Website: apple
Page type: payment
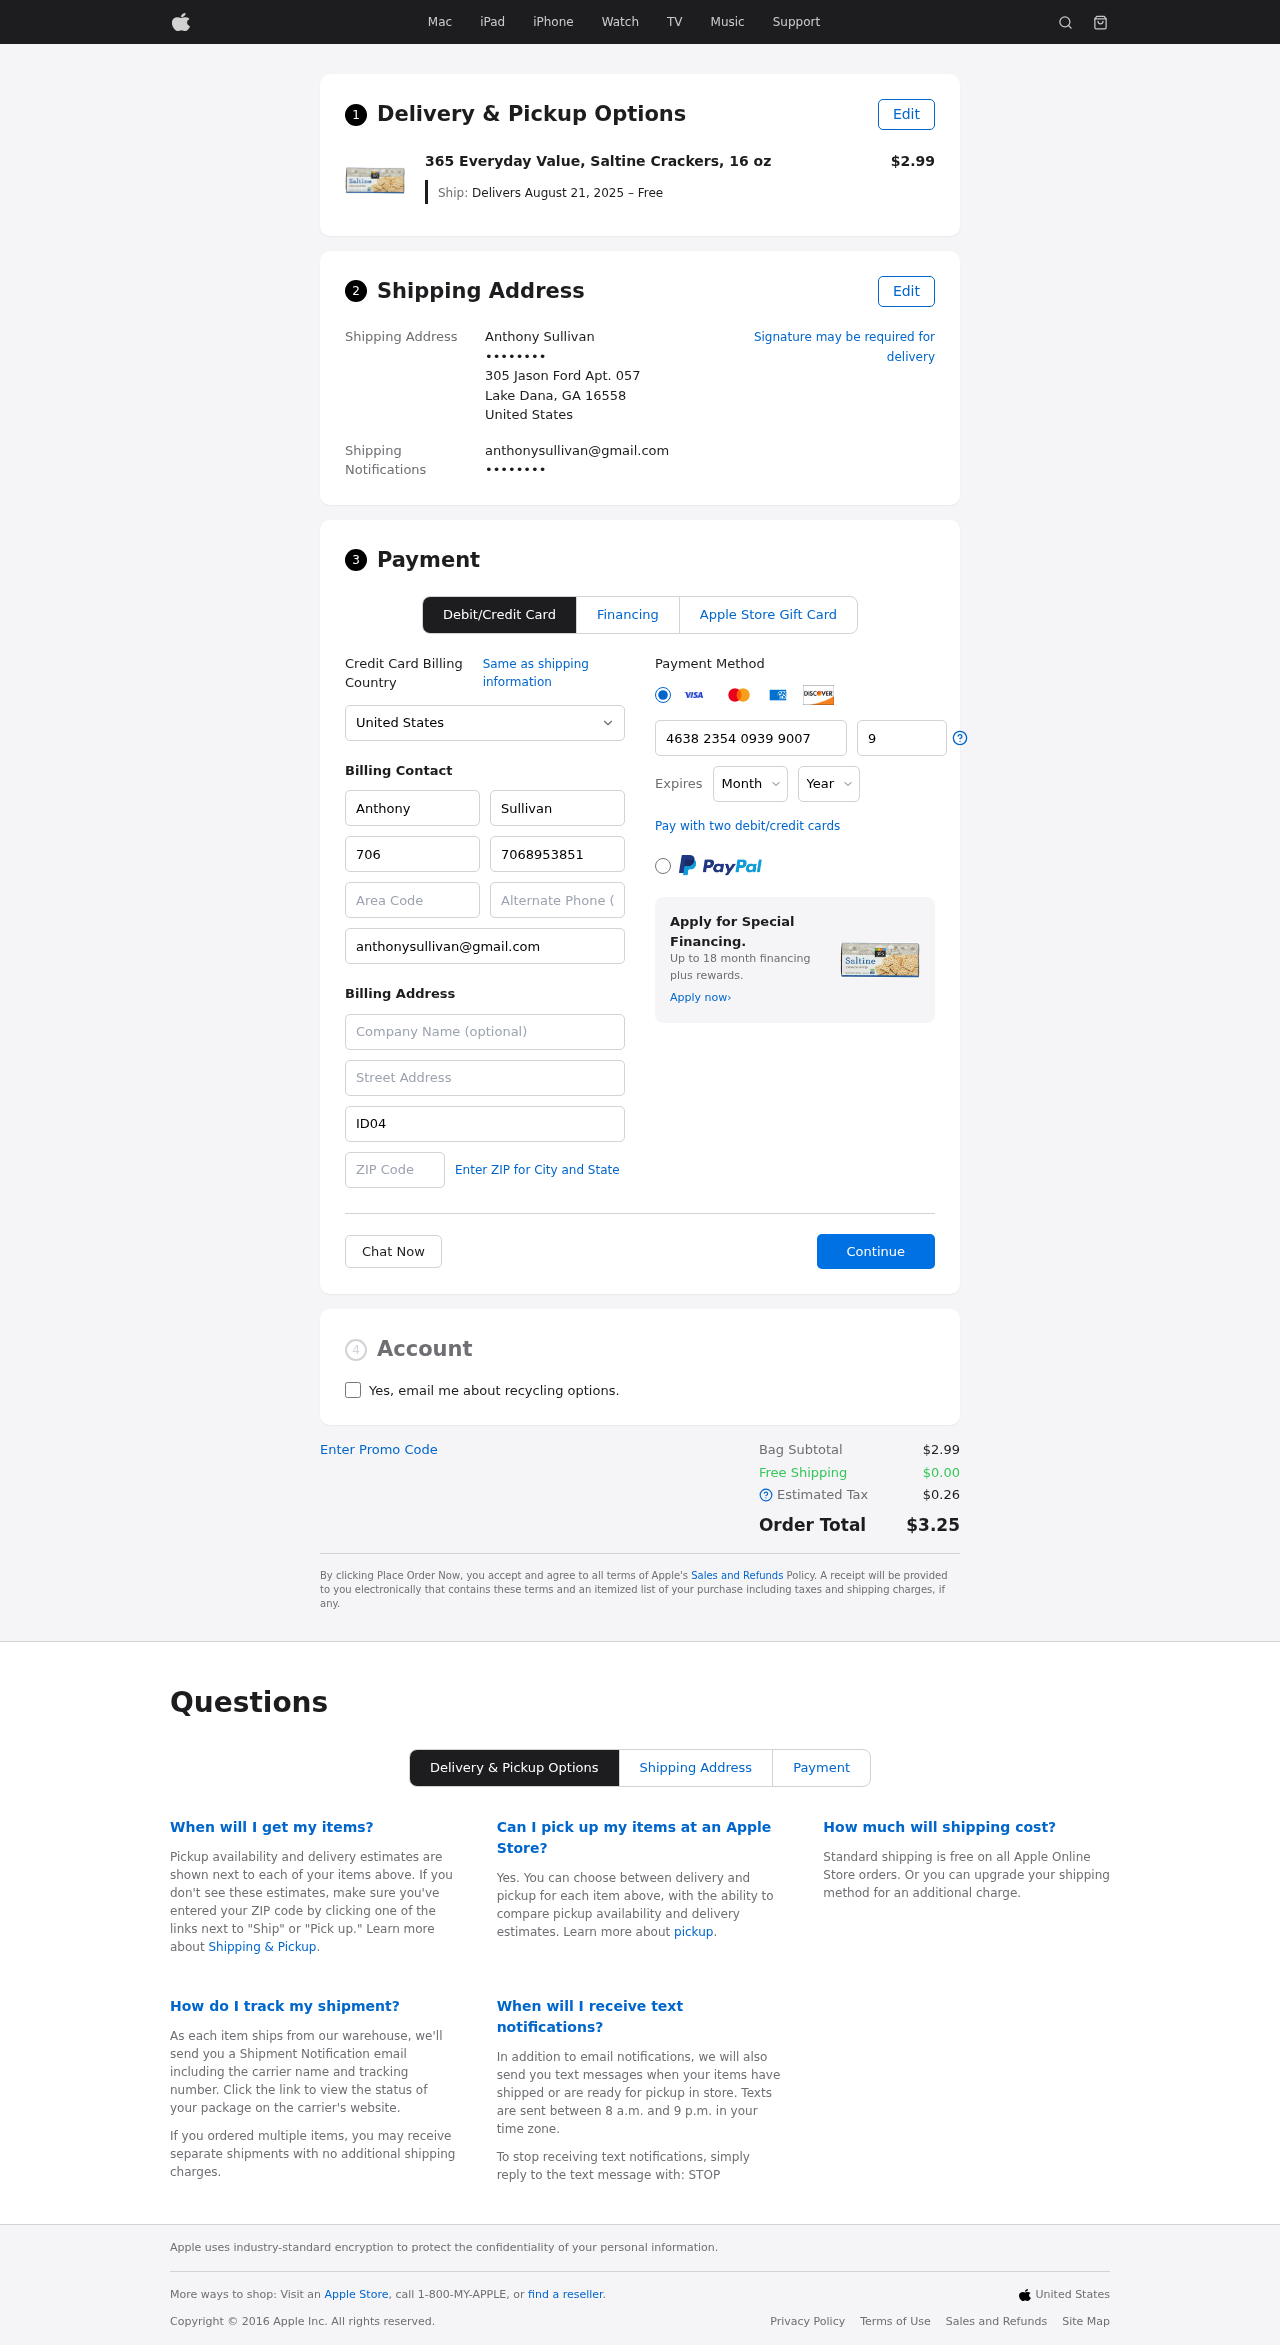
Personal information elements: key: PII_CARD_CVV
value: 906
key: PII_CARD_EXPIRY_MONTH
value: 02
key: PII_CARD_EXPIRY_YEAR
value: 29
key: PII_CARD_NUMBER
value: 4638 2354 0939 9007
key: PII_CITY_STATE_ZIP
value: Lake Dana, GA 16558
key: PII_COUNTRY
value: United States
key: PII_EMAIL
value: anthonysullivan@gmail.com
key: PII_EMAIL2
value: anthonysullivan@gmail.com
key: PII_FIRSTNAME
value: Anthony
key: PII_FULLNAME
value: Anthony Sullivan
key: PII_LASTNAME
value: Sullivan
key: PII_PHONE3
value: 7068953851
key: PII_PHONE_AREA
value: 706
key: PII_SECURITY_CODE
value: ID04
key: PII_STREET
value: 305 Jason Ford Apt. 057
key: PII_PHONE
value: ••••••••
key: PII_PHONE2
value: ••••••••
Product elements: key: PRODUCT1_NAME
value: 365 Everyday Value, Saltine Crackers, 16 oz
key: PRODUCT1_PRICE
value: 2.99
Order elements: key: ORDER_DELIVERY_DATE
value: Delivers August 21, 2025 – Free
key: ORDER_SUBTOTAL
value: $2.99
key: ORDER_SHIPPING_COST
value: $0.00
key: ORDER_TAX
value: $0.26
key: ORDER_TOTAL
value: $3.25